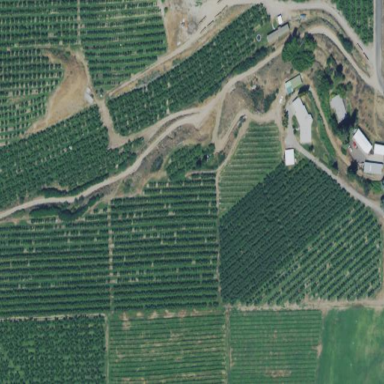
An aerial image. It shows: Orchard.